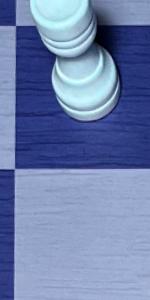
Label: Empty